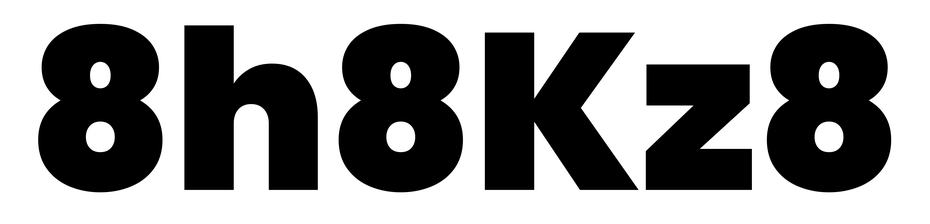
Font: Poppins-Black